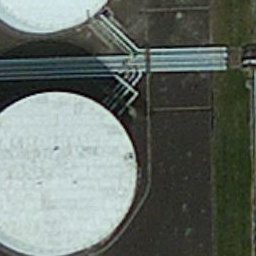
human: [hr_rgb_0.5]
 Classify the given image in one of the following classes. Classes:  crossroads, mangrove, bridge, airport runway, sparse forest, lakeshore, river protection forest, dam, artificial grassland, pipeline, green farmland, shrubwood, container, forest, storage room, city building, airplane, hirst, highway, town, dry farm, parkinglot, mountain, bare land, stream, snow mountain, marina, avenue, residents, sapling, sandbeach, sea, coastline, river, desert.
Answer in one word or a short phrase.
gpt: storage room